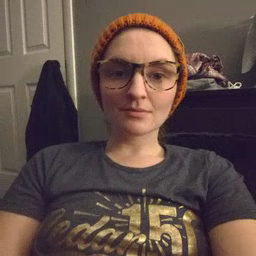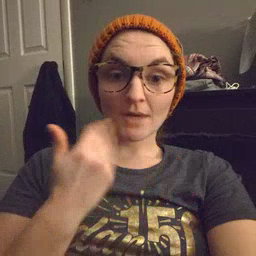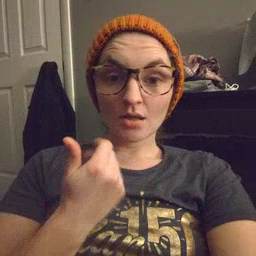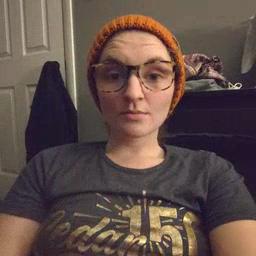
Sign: napkin